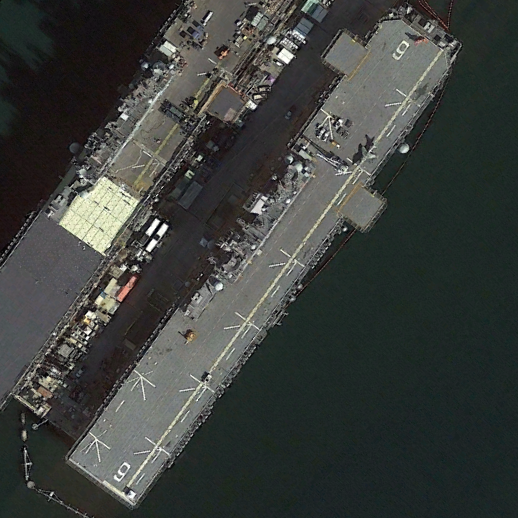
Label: Wasp-class_assault_ship